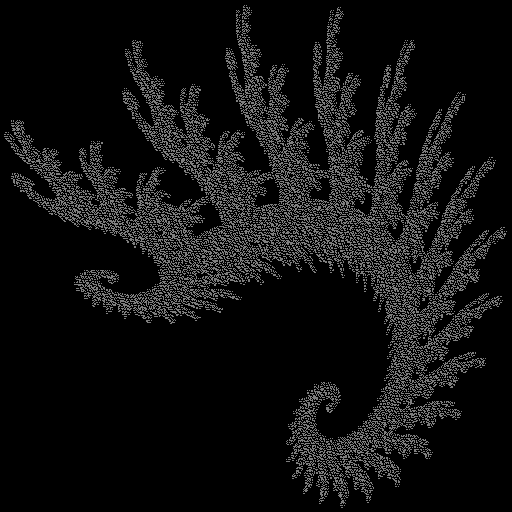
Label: grassfern